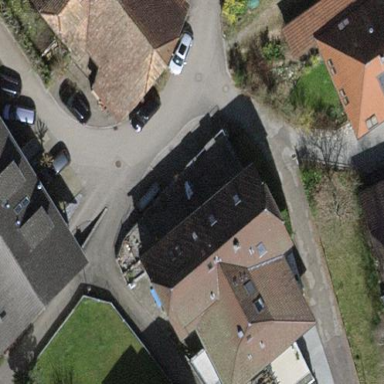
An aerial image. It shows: View of roof of building.